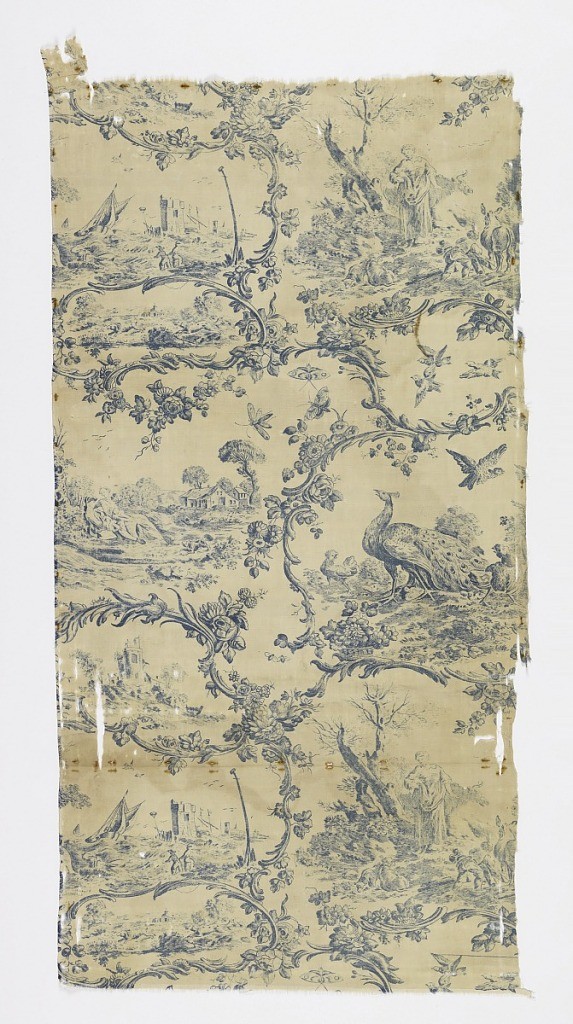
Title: Textile
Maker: Bromley Hall, Middlesex, England, 1712–1763
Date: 1765–75
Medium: cotton Technique: printed by engraved plate on plain weave
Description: Straight repeat with five scrolls with flowers framing landscapes. On the left: coastal storm, a hound chasing a hare, two lovers in a field, and a tower on a hill. On the right: woman herding cow and a boy gathering wood, with peacock and chickens.